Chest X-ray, PA view. Patient: 48 years old, sex M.
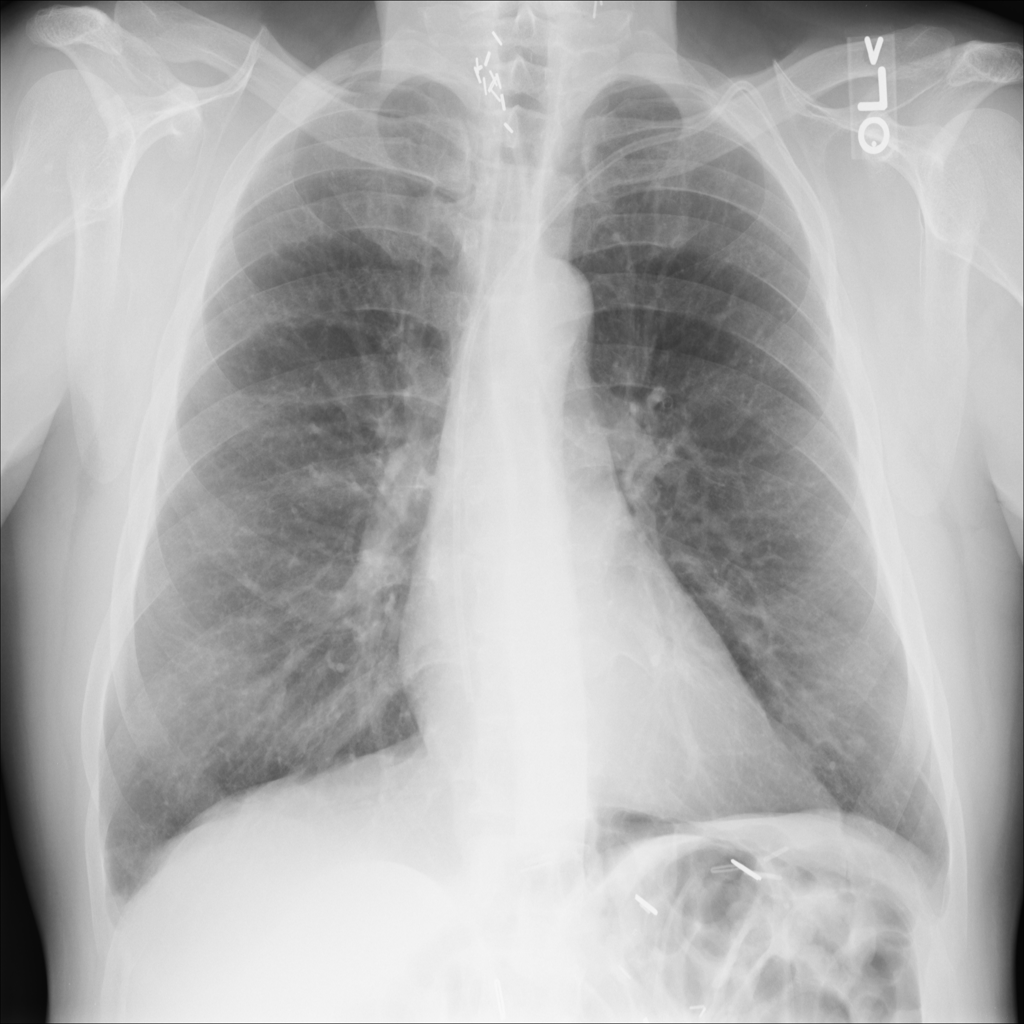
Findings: Nodule